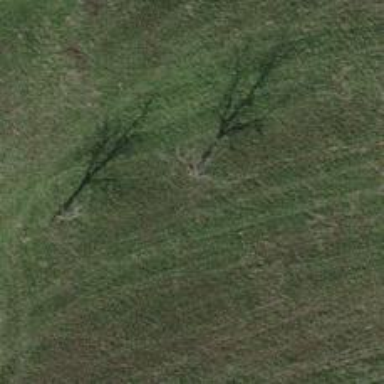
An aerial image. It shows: Single tag "natural: tree."